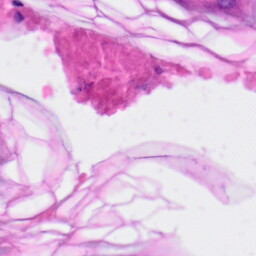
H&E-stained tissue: Skin